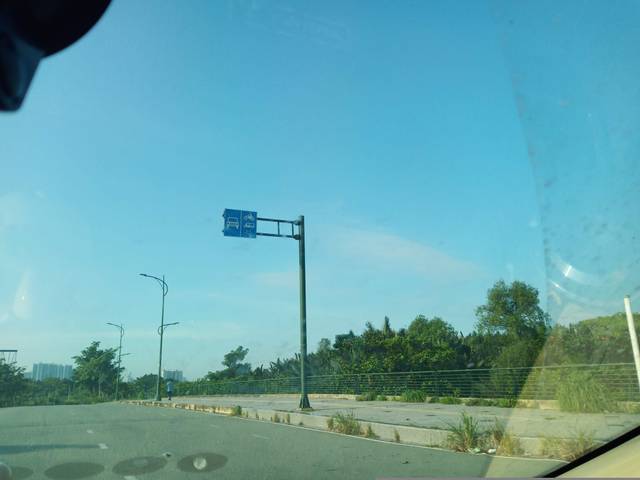
Region: Vietnam
Coordinates: 10.77, 106.717